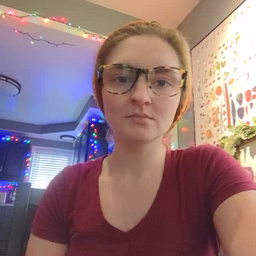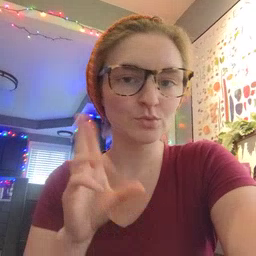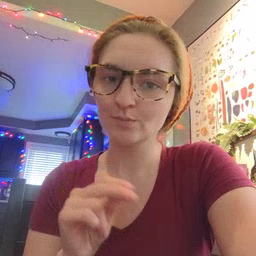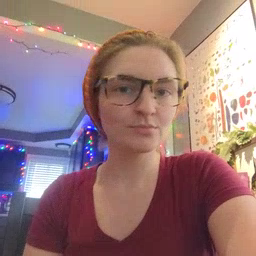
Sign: no